Question: I'm getting this error "not convertible to PFUserResultBlock" in this piece of code I have here in Xcode-Swift:

Does anyone possibly know why I'm getting this error?
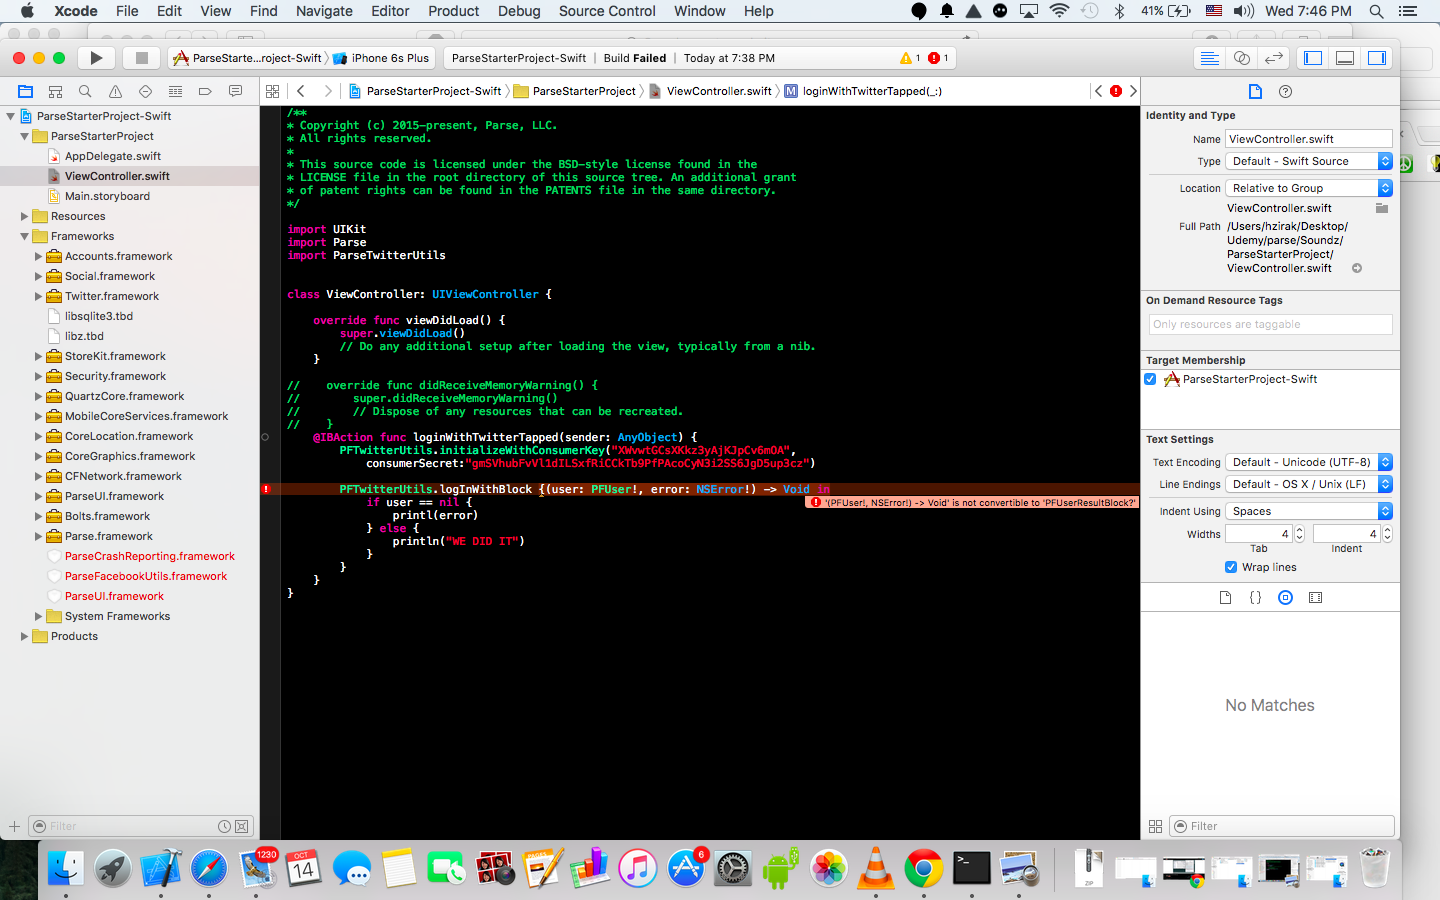
Answer: To match the 'typedef' of 'PFUserResultBlock'
'''
typedef void (^PFUserResultBlock)(PFUser *PF_NULLABLE_S user, NSError *PF_NULLABLE_S error);
'''
please change your code to
'''
PFTwitterUtils.logInWithBlock { (user: PFUser?, error: NSError?) -> Void in
'''
so that the 'PF_NULLABLE_S' annotation is respected.